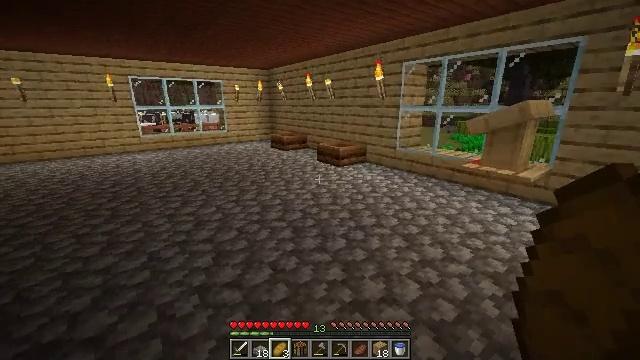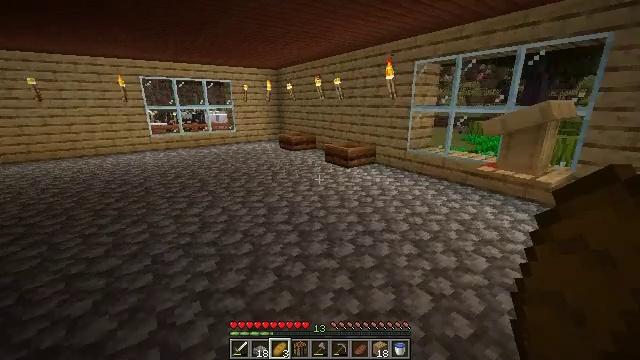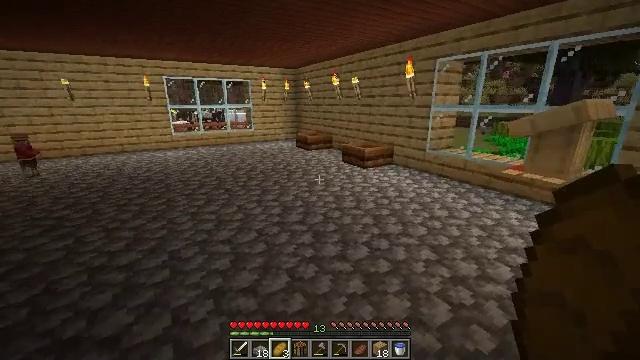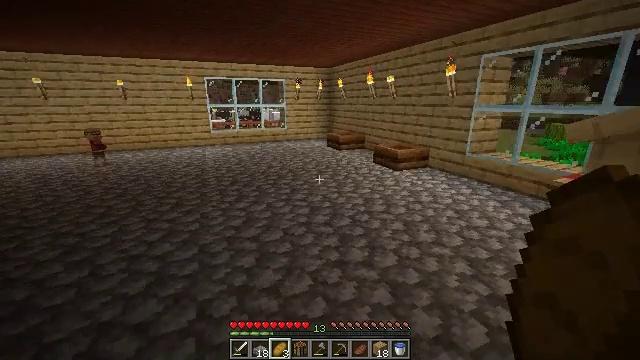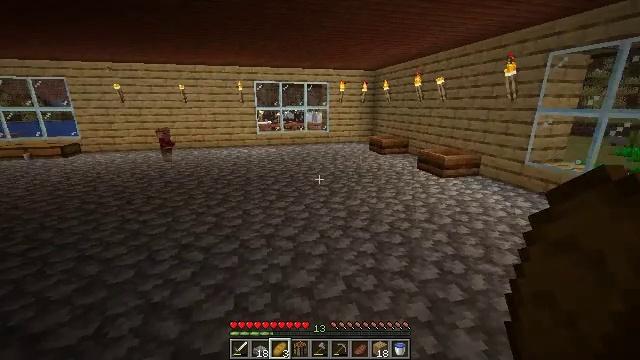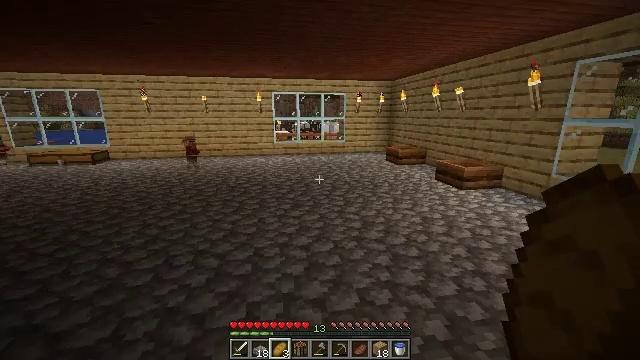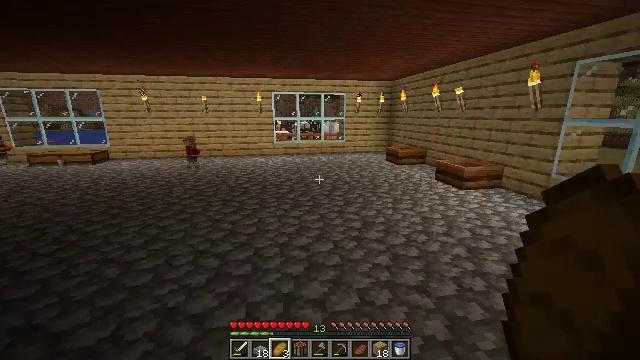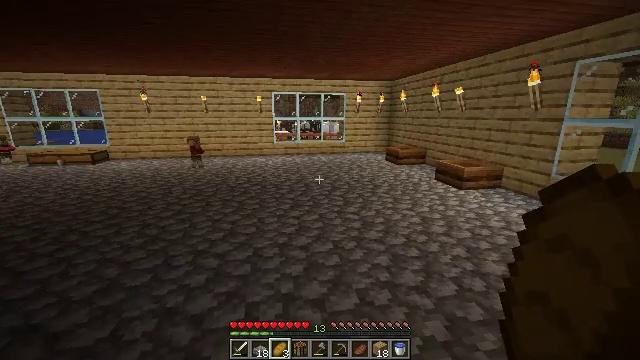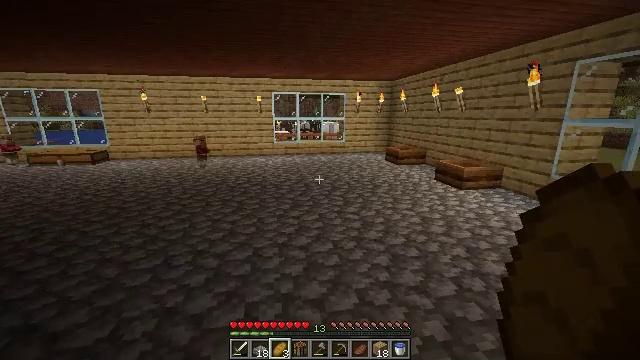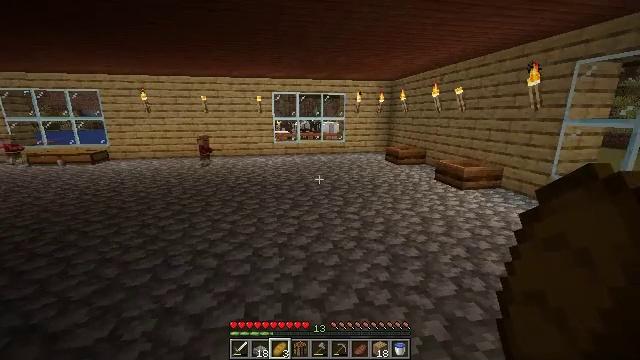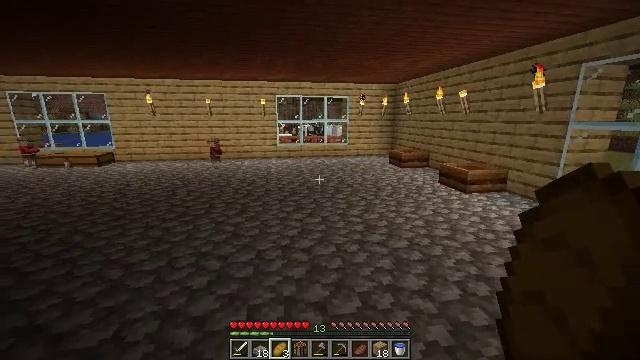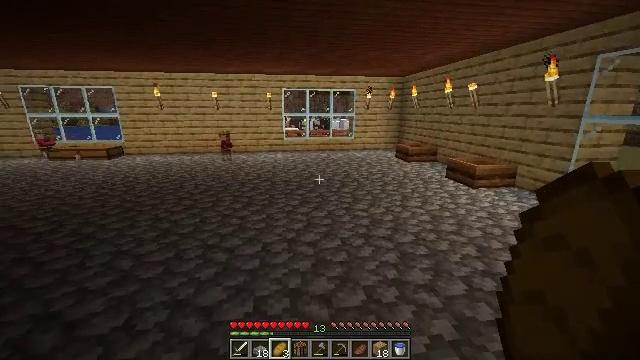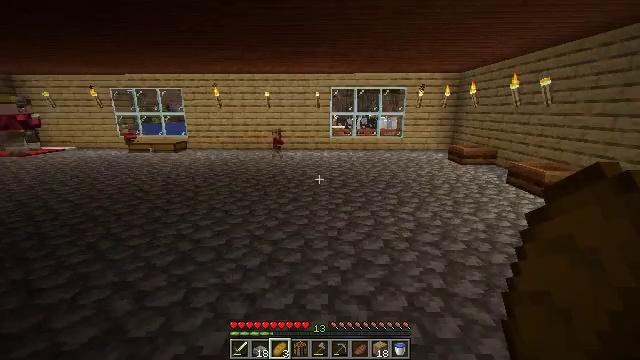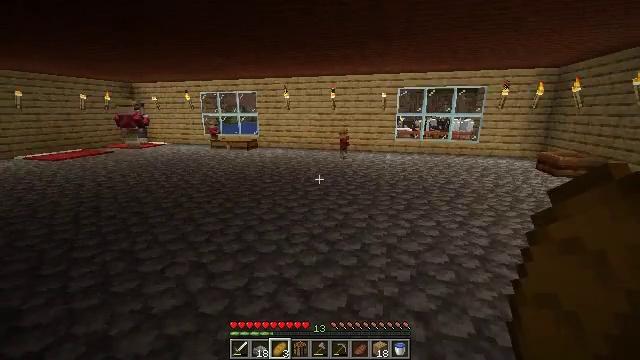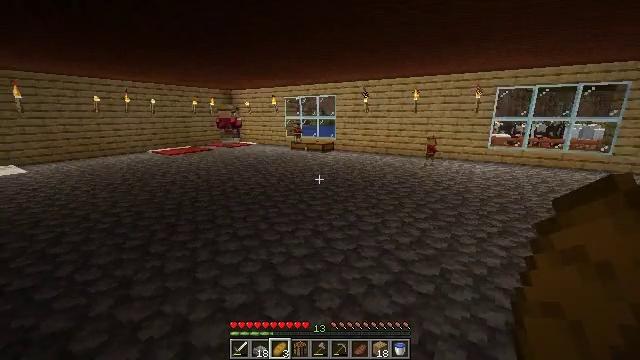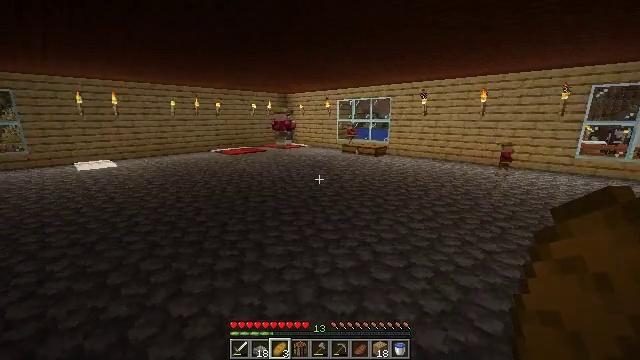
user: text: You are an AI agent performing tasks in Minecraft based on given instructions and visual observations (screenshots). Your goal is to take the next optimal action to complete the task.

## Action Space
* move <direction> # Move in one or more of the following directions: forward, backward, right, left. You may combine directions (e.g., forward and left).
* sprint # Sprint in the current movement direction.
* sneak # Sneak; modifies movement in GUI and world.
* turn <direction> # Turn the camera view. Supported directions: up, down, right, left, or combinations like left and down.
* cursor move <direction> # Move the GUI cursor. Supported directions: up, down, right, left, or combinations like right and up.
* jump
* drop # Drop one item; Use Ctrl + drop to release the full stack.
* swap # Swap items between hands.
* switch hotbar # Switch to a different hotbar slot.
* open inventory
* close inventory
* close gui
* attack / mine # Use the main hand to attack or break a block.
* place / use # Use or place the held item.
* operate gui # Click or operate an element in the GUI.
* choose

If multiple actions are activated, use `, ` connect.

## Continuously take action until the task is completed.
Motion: motion action
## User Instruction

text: Mine the cobblestone slab.
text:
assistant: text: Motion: turn left
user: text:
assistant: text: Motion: turn left
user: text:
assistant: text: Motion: turn left
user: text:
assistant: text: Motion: turn left
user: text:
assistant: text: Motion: turn left and up
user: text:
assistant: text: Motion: no_op
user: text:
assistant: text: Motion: no_op
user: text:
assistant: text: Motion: no_op
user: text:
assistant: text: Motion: no_op
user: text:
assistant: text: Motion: no_op
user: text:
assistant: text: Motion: turn left and down
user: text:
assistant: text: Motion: turn left
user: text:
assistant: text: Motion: move forward, turn left
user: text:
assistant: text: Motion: move forward, turn left
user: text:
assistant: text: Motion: move forward, turn left
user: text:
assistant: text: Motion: move forward, turn left
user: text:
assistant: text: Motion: move forward, turn left
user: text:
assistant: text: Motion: move forward, turn left
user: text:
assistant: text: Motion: move forward, turn left
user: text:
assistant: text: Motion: move forward, turn left
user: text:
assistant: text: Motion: move forward
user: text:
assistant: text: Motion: move forward
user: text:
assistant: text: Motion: move forward
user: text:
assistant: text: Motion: move forward
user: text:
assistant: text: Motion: move forward
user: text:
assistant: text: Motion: no_op
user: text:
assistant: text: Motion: no_op
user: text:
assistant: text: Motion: turn left
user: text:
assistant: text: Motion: turn left
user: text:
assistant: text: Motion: no_op